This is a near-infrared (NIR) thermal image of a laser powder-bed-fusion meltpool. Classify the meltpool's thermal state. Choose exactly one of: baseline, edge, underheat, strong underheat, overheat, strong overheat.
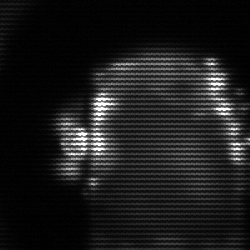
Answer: baseline